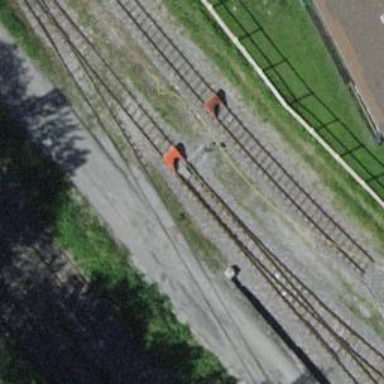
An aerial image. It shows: Railway buffer stop.